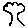
Label: tree